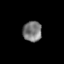
Tissue: skin
Cell type: Epithelial cells
Senescence score: 0.2478
Nuclear area (px): 380
Mean DAPI intensity: 121.324